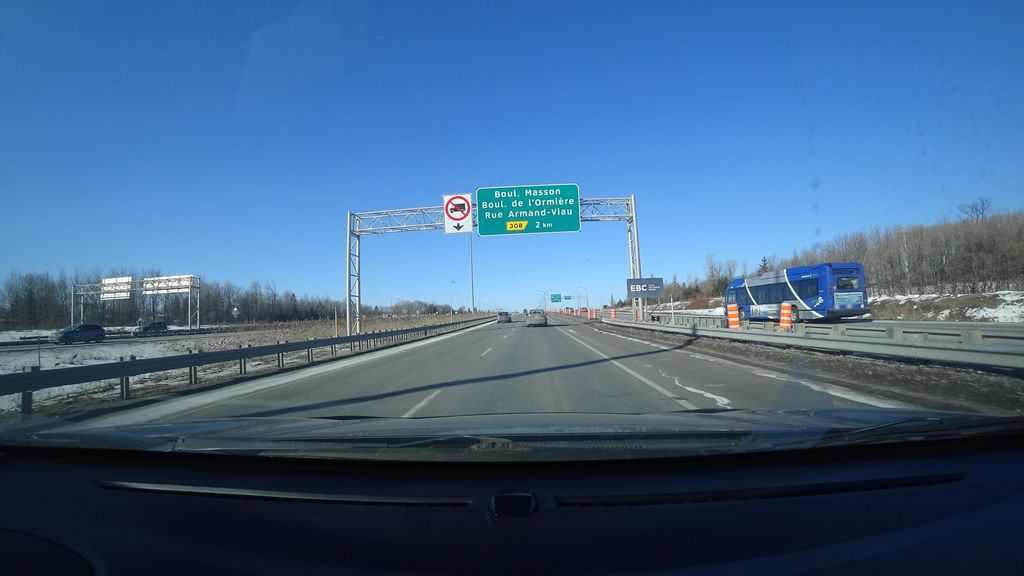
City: quebec_city